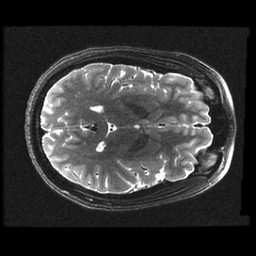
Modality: T2w
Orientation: axial
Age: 20
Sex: female
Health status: ill
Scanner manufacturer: ge
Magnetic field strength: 3 T
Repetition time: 7.5 s
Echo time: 0.1031 s